Interaction volume radius: 5 \u00c5
Interaction volume height: 15 \u00c5
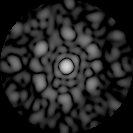
Disorder parameter: 0.6197